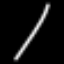
Label: line